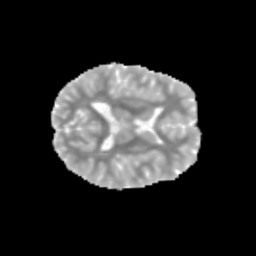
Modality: MD
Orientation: axial
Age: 11
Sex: female
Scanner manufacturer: siemens
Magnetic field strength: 3 T
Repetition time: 3.8 s
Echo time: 0.07 s